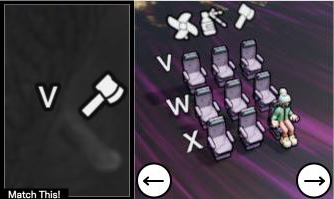
Task: seats
Answer: no